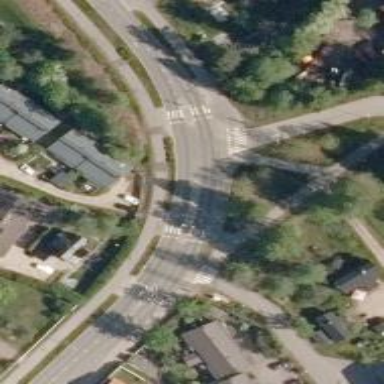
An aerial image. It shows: Marked road crossing with pedestrian island.